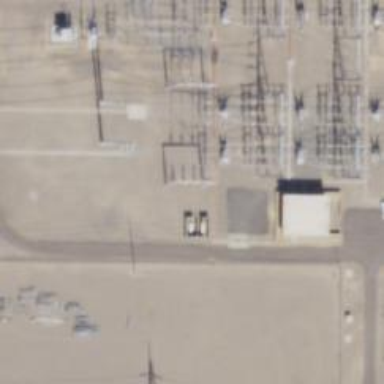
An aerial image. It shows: Switch used for power control.